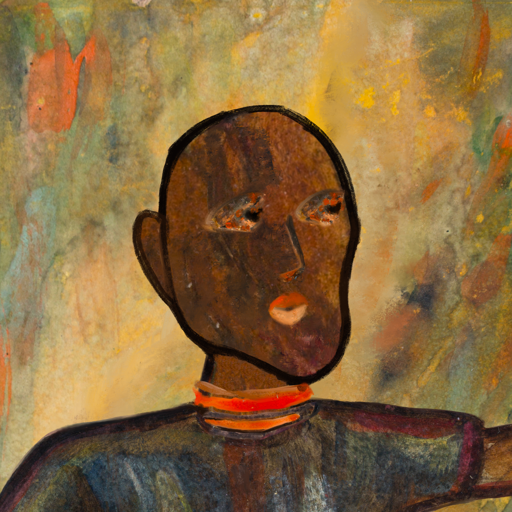
Background: Comrade, Head And Neck Side: Mosgoul, Face Side: Gypsy_Queen, Bust: Mosgoul, Hair Side: Blank, Head Accessory: Blank, Second Necklace: Blank, Necklace: Experience, Baby: Blank